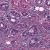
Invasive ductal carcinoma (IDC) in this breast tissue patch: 1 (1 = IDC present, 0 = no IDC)